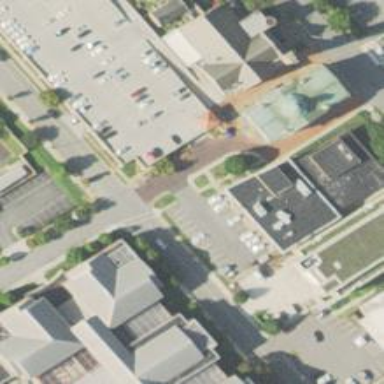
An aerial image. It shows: Police building.